Question: Count the number of objects in the diagram.
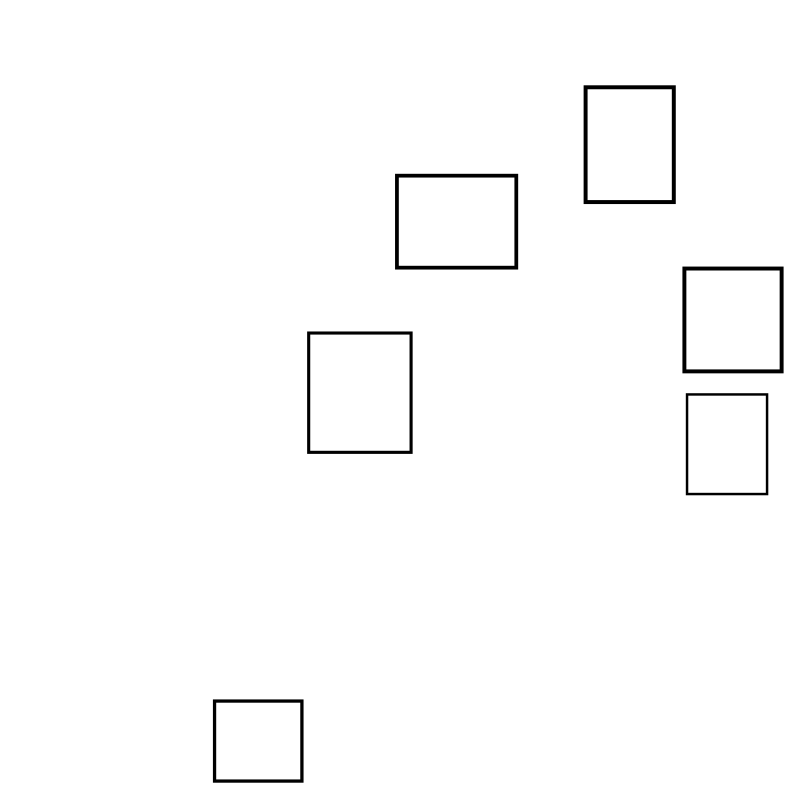
Answer: 6